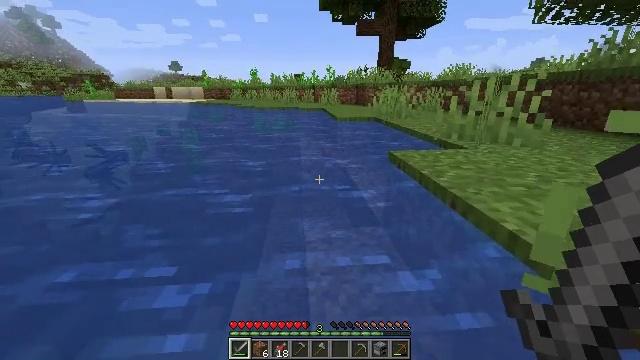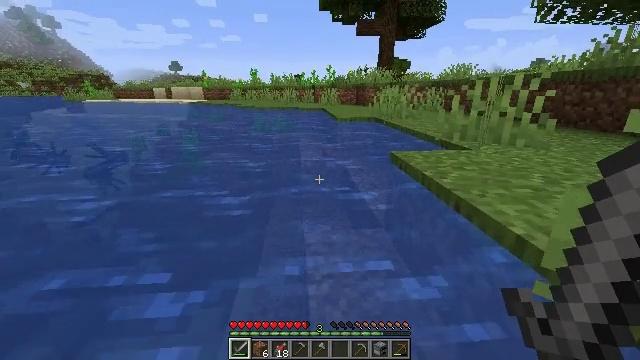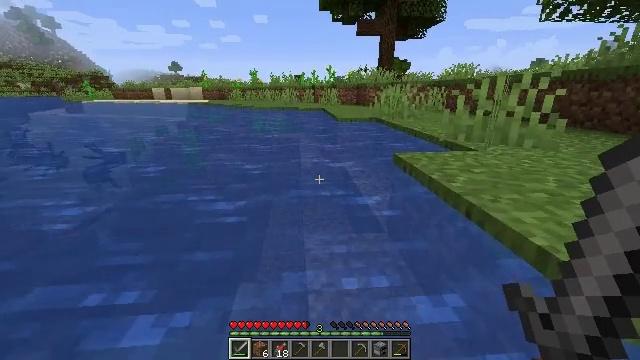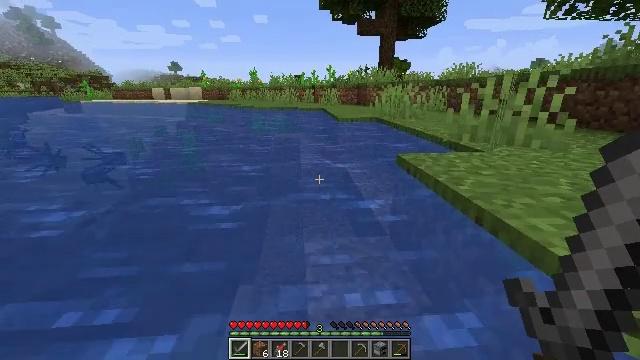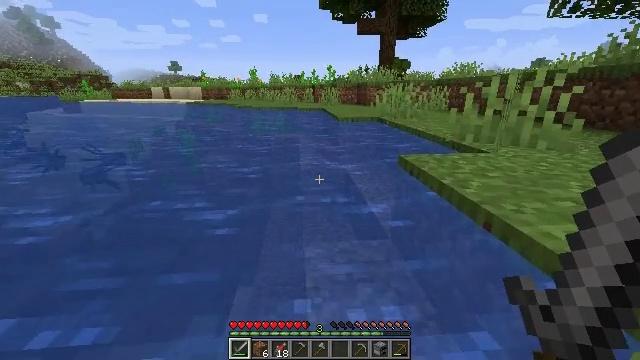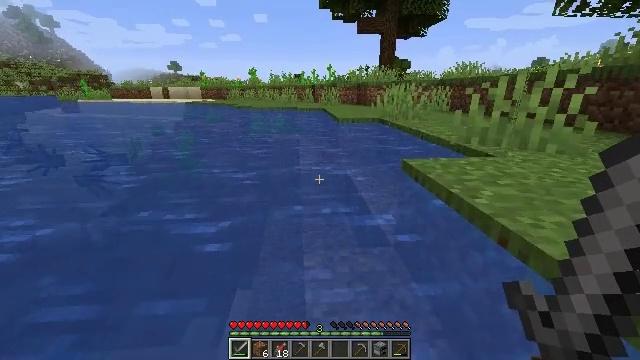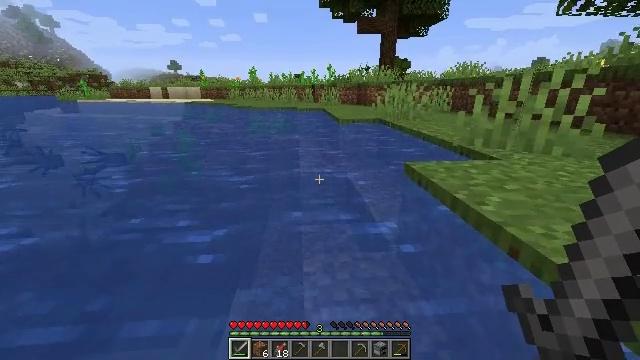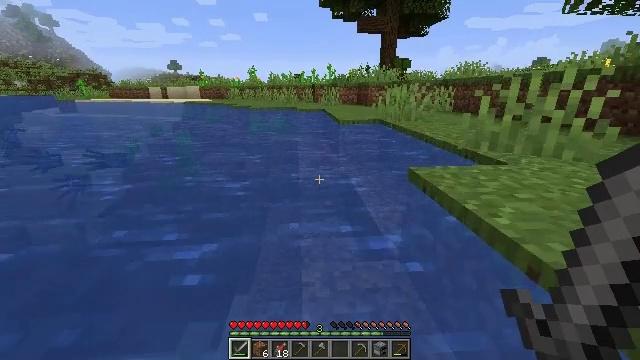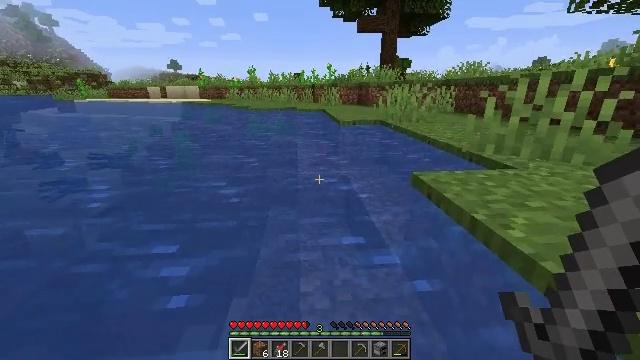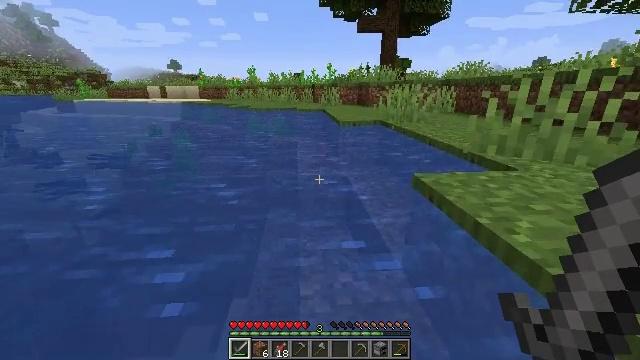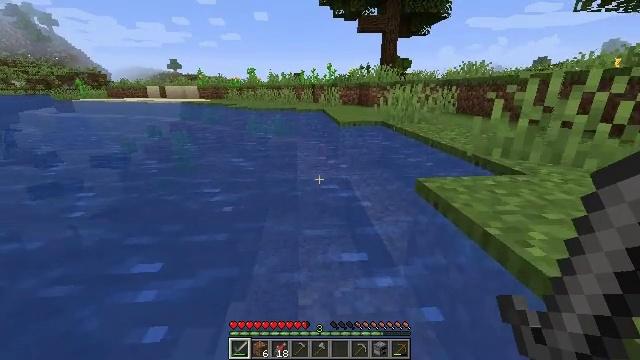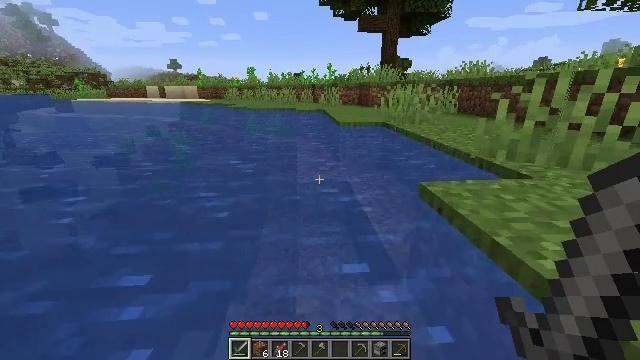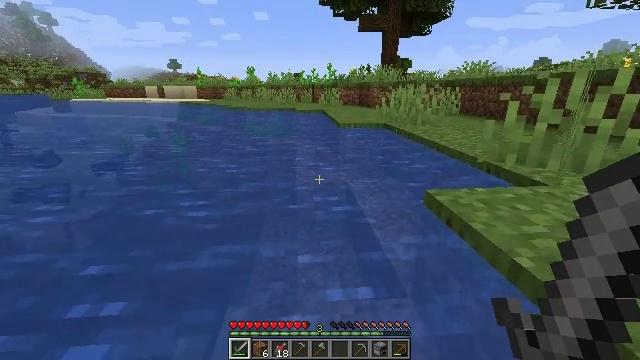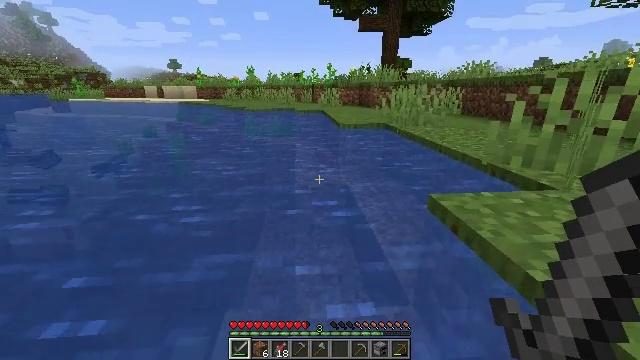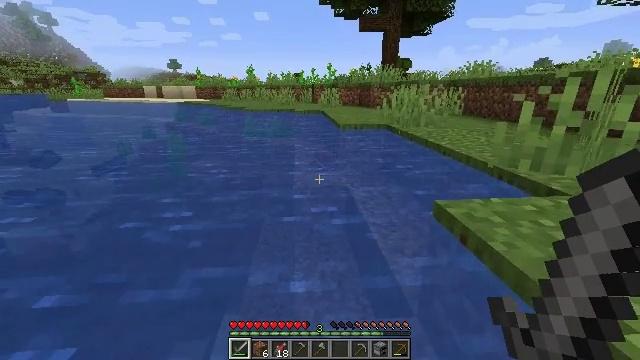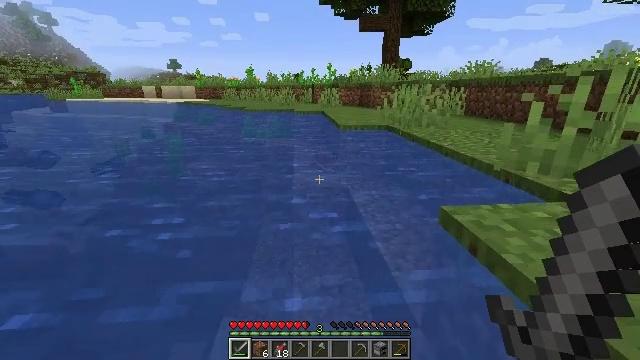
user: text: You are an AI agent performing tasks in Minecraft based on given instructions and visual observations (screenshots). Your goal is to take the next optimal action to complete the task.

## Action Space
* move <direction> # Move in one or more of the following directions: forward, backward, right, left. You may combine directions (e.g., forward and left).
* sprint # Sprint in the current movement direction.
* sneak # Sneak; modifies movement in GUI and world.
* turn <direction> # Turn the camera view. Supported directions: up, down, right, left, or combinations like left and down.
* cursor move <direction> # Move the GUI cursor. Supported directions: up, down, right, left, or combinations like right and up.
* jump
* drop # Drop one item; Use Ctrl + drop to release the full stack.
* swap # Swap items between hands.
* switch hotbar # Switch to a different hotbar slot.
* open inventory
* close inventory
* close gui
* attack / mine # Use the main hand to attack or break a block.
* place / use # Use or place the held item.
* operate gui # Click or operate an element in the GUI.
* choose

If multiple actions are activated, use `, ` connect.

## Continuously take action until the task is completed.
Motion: motion action
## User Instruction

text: Collect seagrass by hand or tool.
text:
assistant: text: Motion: move forward
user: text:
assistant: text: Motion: move forward
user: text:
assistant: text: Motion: move forward
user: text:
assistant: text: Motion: move forward
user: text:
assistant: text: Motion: move forward
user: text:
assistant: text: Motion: move forward
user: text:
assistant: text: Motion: move forward
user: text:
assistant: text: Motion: move forward
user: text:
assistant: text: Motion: move forward
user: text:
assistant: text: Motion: move forward
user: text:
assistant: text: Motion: move forward
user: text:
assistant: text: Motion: move forward
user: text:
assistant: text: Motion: move forward
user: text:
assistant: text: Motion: move forward
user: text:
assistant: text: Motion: move forward
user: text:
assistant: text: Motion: move forward
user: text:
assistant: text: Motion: move forward
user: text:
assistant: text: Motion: move forward
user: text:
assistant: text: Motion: move forward
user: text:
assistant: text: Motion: move forward
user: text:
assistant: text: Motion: move forward
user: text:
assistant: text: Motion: move forward
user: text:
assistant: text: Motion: move forward
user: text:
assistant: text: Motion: move forward
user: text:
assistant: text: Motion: move forward
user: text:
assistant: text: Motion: move forward
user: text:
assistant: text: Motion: move forward
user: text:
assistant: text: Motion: move forward
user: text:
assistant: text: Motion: move forward
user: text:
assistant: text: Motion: move forward